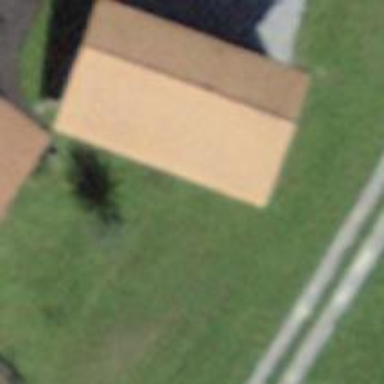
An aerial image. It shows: View of roof of building.